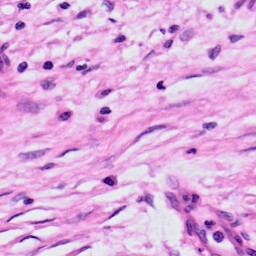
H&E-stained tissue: Skin